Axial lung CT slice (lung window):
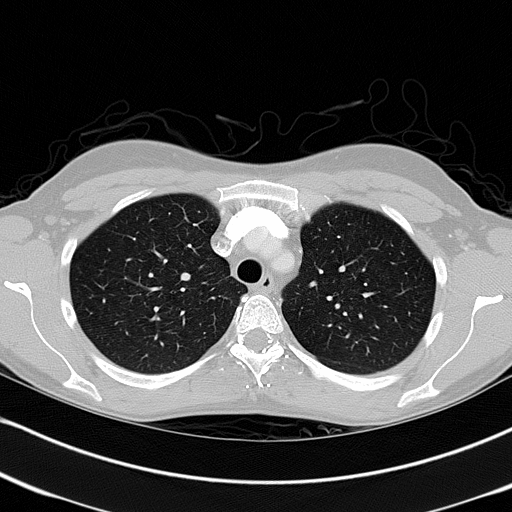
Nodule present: no